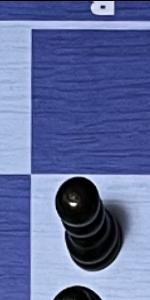
Label: Pawn_Black